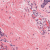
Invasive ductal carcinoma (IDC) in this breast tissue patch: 0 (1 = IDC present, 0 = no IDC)